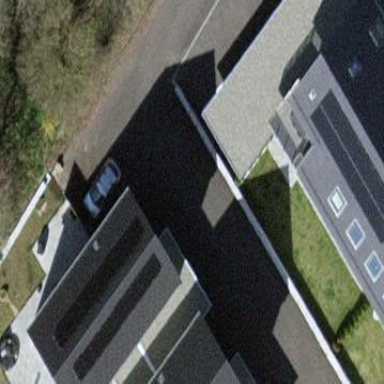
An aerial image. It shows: Residential building.